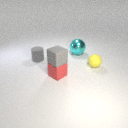
small gray rubber cylinder behind small red rubber cube